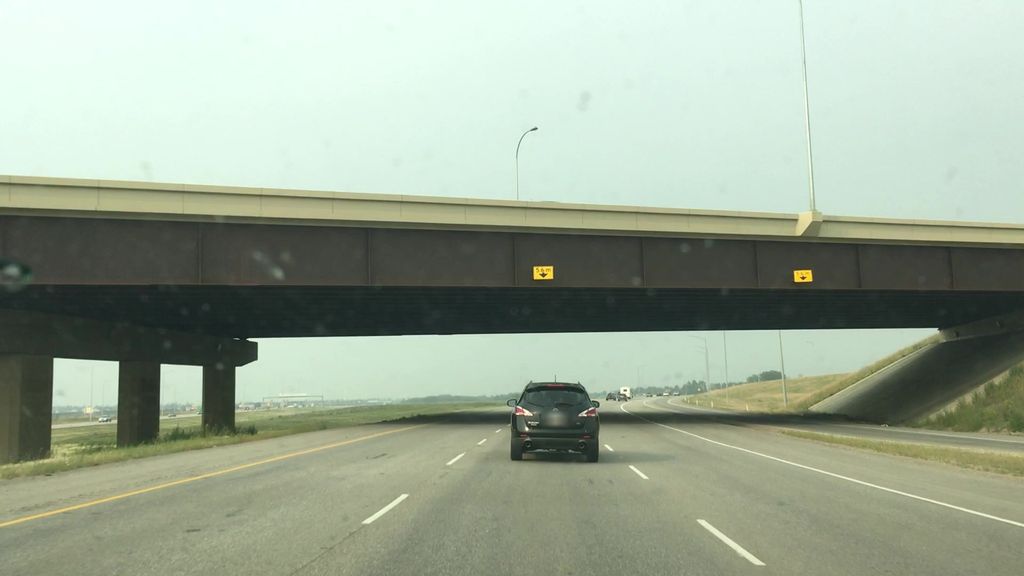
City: edmonton